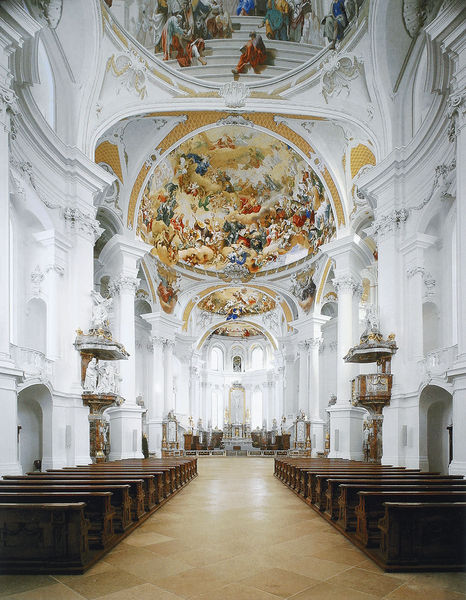
Titel: Benediktinerabteikirche Heilig Kreuz in Neresheim
Künstler: Balthasar Neumann
Standort: Neresheim, Abteikirche Heilig Kreuz, St. Ulrich und Afra (EU - D - BW)
Schlagwörter: weiß, hell, holz, licht, marmor, rot, kirche, gold, farbig, fußboden, gestühl, gang, dom, altar, bänke, kanzel, chor, kapelle, deckengemälde, fresko, sitzbänke, deckenbild, kanzeln